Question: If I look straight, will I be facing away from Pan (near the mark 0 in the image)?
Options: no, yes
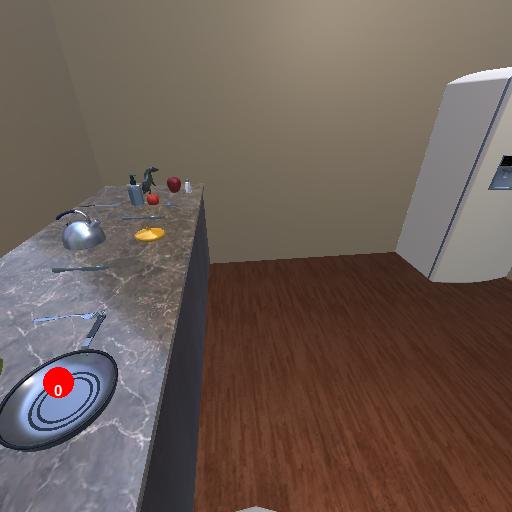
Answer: no